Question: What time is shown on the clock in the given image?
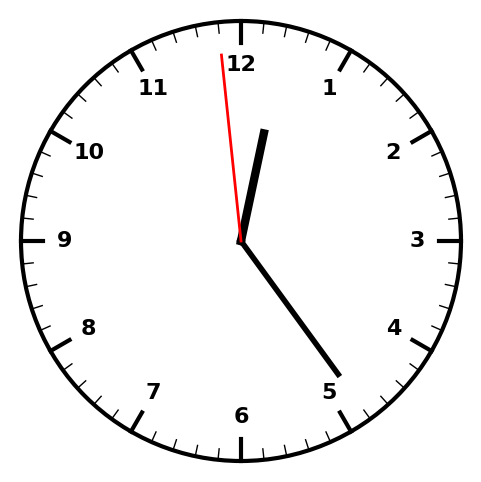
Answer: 12:23:59